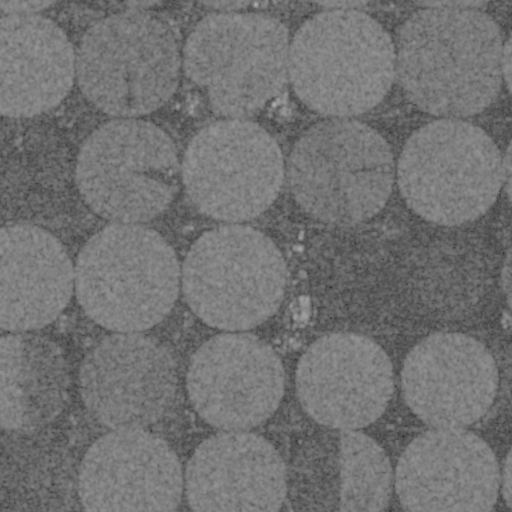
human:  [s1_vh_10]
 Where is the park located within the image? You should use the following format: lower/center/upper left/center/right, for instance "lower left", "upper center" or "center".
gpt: The park is located in the upper center of the image.
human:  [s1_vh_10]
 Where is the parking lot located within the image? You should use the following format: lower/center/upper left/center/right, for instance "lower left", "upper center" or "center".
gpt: The parking lot is located in the upper center of the image.
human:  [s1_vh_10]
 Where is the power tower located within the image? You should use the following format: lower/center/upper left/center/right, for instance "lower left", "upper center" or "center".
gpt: The power tower is located in the center of the image.
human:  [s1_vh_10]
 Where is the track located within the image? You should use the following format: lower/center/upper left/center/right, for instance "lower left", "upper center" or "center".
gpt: The track is located in the upper center of the image.
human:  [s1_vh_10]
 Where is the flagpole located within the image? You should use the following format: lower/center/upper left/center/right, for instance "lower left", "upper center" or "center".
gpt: The flagpole is located in the upper center of the image.
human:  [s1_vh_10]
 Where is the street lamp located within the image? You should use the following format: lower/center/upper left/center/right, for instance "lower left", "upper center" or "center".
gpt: The street lamp is located in the upper center of the image.
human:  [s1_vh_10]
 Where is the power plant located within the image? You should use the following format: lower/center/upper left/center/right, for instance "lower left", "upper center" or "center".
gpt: There is no power plant in the image.

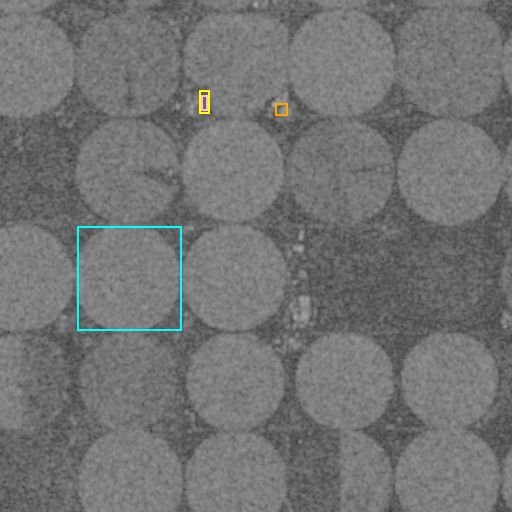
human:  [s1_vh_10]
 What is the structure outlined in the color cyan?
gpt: The structure outlined in cyan is a crop field.
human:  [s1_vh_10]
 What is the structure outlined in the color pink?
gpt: The structure outlined in pink is a park.
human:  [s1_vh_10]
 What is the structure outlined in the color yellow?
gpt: The structure outlined in yellow is a track.
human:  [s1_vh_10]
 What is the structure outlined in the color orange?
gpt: The structure outlined in orange is a building.
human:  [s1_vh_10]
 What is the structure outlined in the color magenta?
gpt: There is no magenta outline.